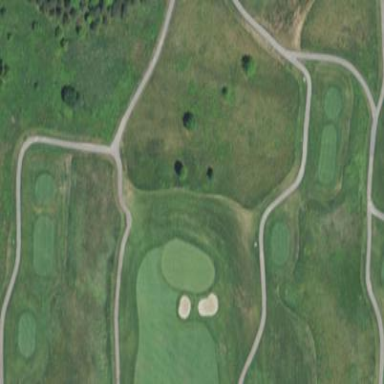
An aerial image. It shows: Area with grass used as rough in golf course.